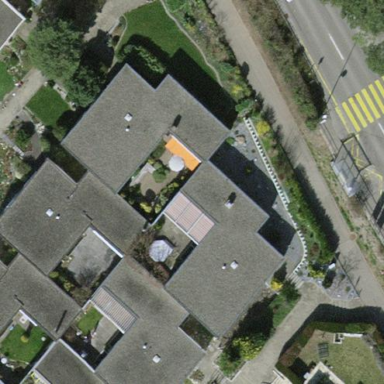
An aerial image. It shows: Terrace building.